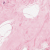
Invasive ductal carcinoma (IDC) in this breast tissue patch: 0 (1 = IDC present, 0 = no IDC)